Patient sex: M
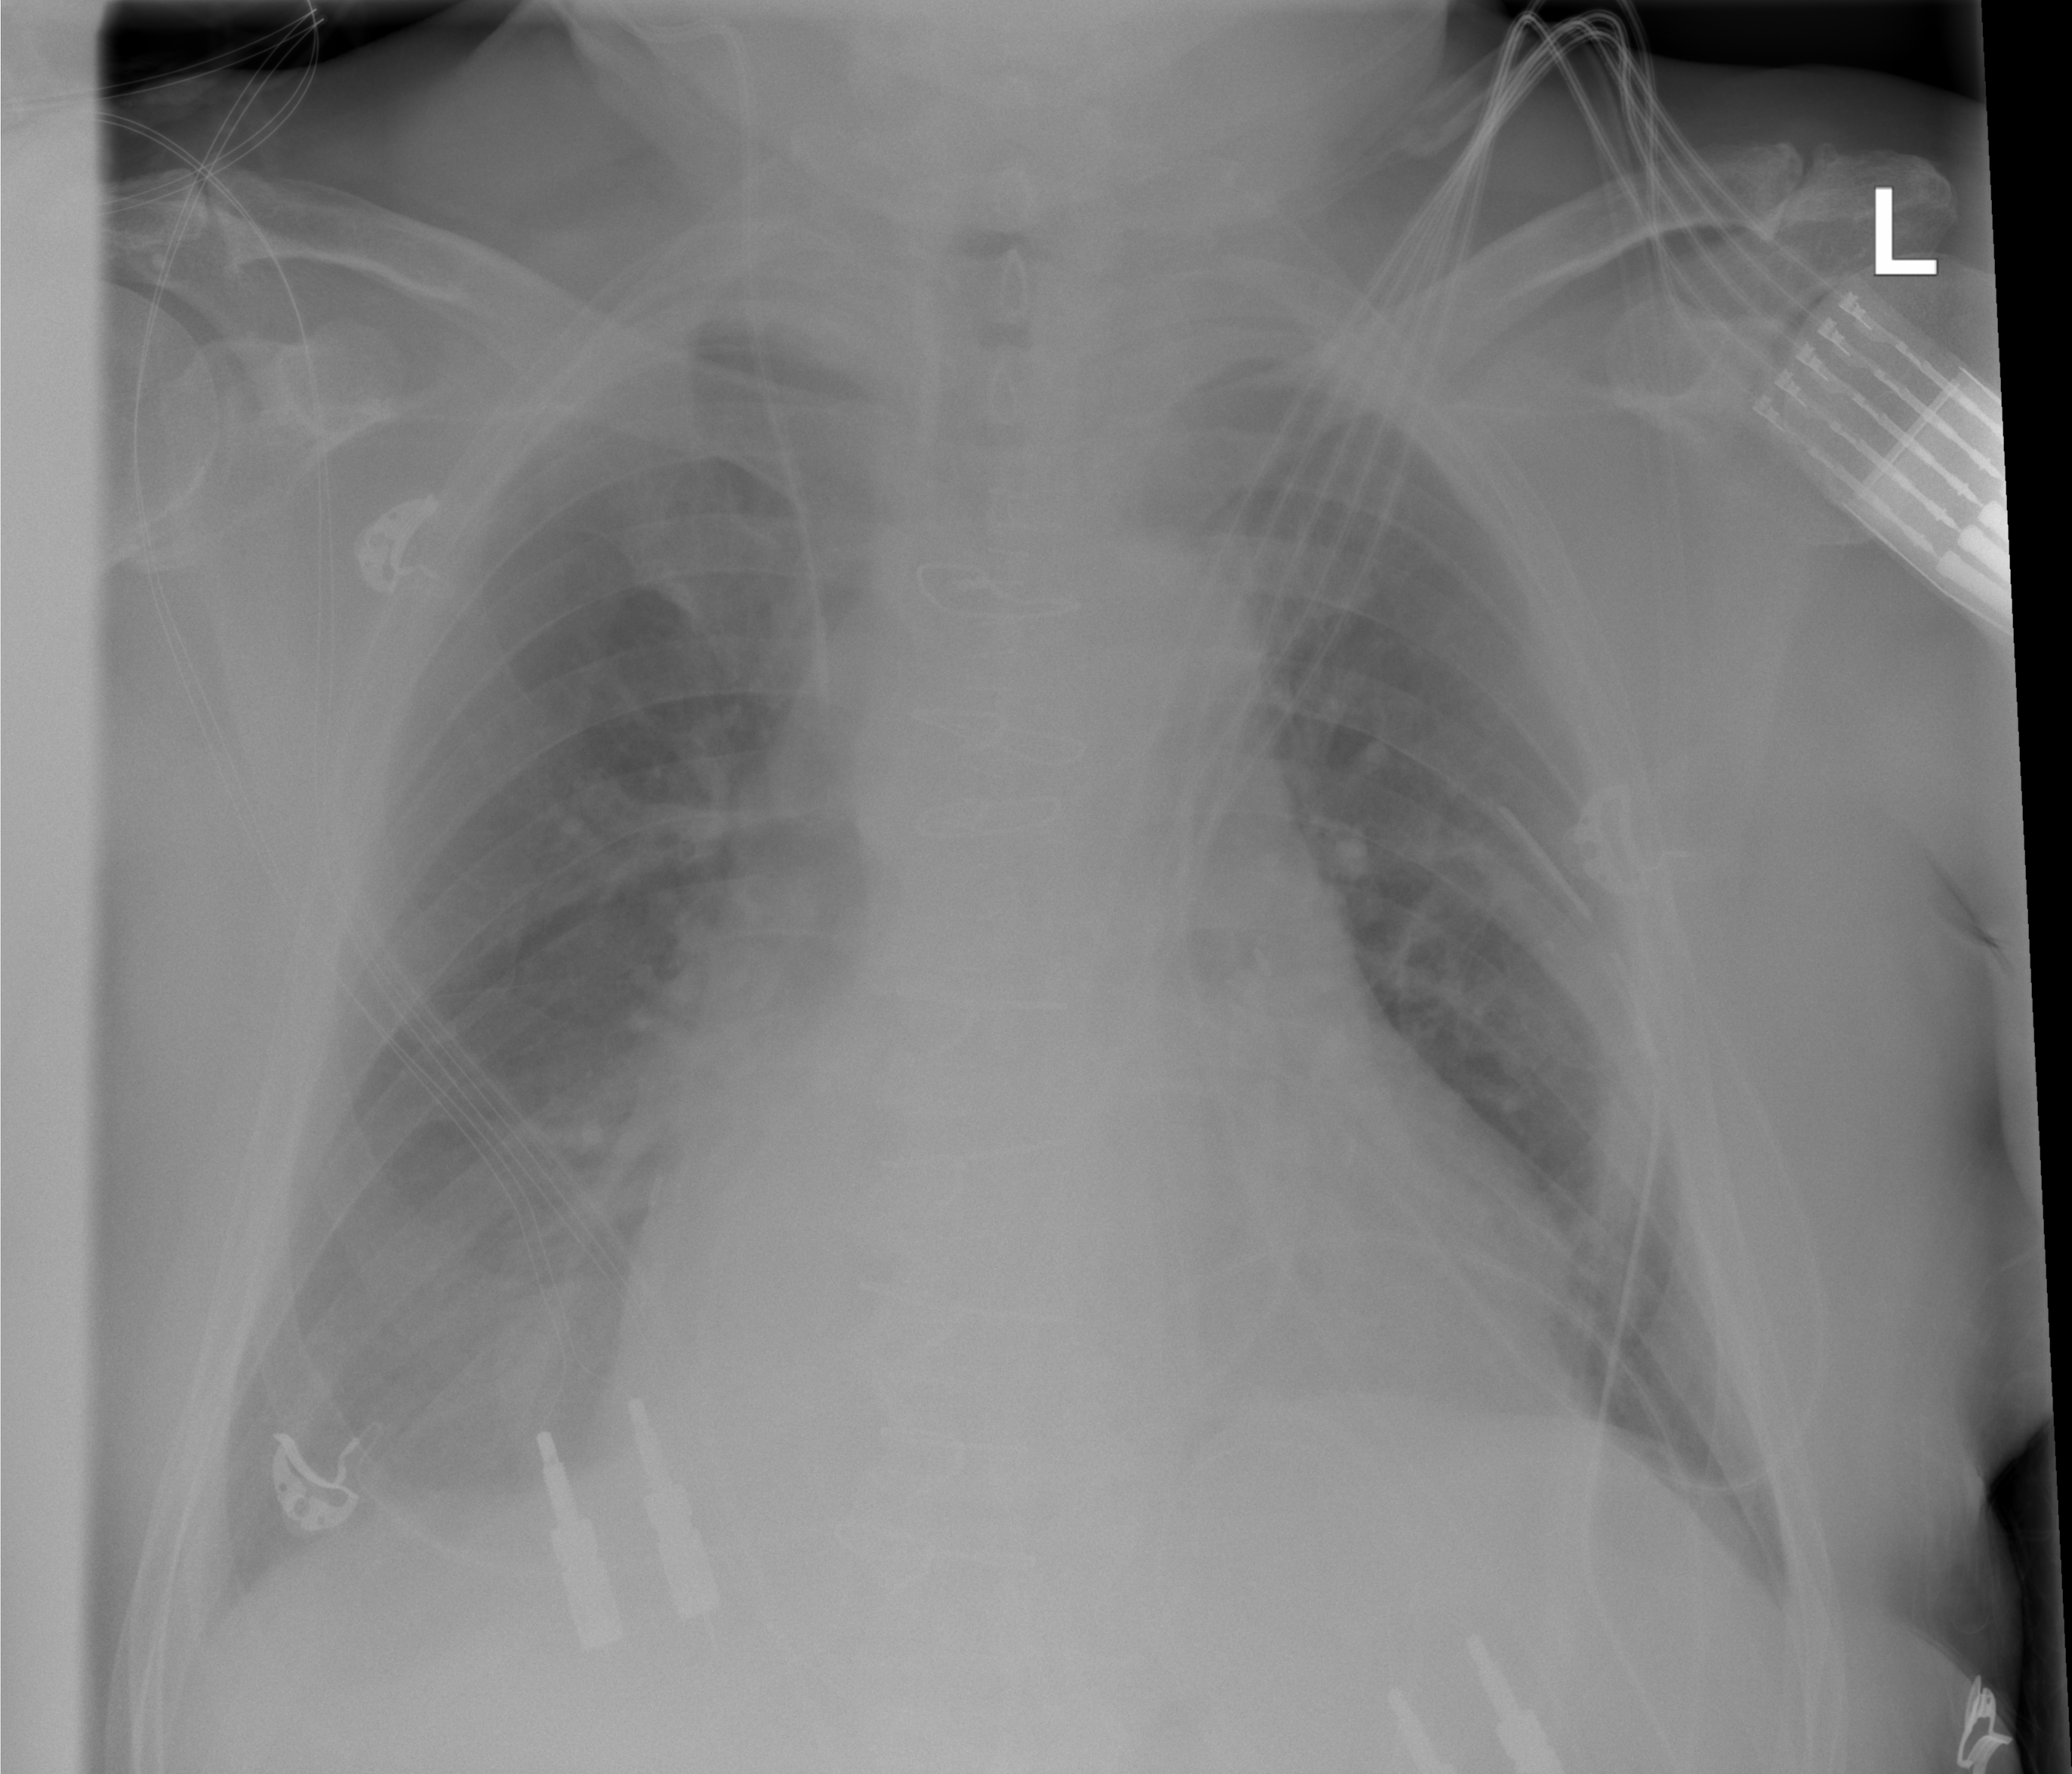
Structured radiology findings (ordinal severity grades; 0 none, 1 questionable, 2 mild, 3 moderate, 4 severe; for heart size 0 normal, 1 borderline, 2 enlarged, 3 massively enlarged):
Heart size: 3
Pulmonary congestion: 0
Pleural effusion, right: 2
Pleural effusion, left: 2
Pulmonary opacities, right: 1
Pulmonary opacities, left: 1
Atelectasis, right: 2
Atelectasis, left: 2